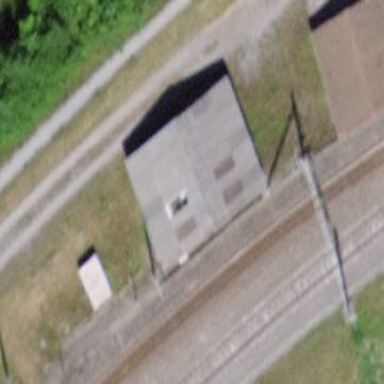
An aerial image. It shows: Garage building.